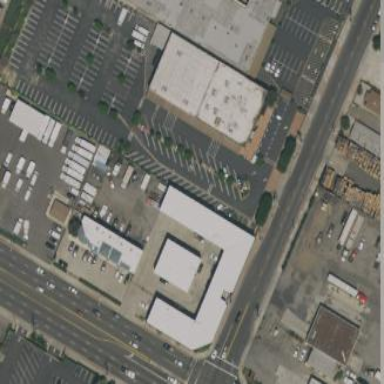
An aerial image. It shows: Warehouse building used for warehousing.